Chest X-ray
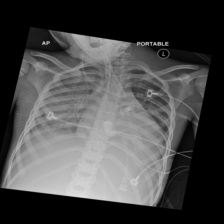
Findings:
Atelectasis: negative
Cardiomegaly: positive
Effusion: negative
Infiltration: positive
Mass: negative
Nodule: negative
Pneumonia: negative
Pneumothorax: negative
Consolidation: negative
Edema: negative
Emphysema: negative
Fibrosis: negative
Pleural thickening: negative
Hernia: negative